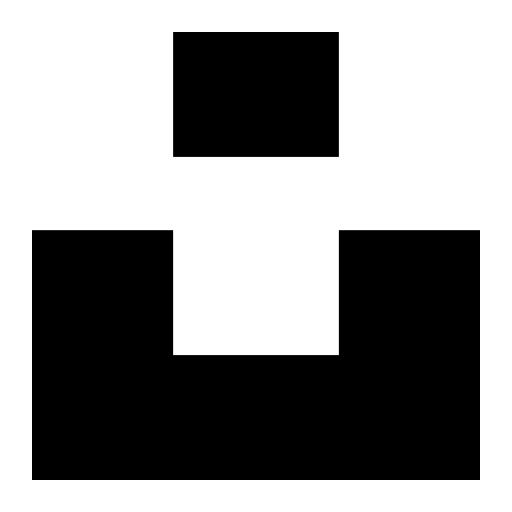
Tags: icon, FontAwesome, fa-icon, brand, unsplash